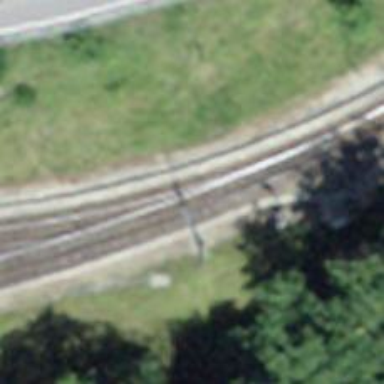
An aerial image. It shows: Narrow-gauge railway track with one electrified contact line.